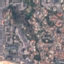
Land use / land cover: Residential